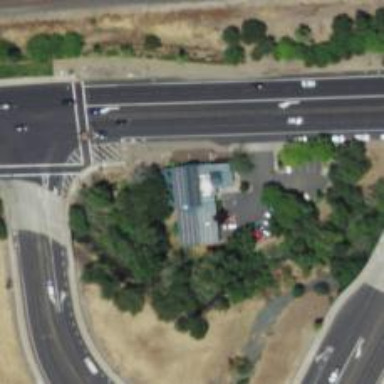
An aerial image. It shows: Veterinary facility.